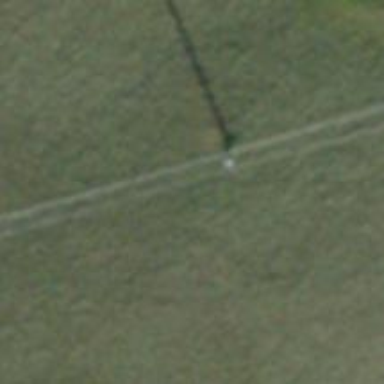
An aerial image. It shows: Power pole.